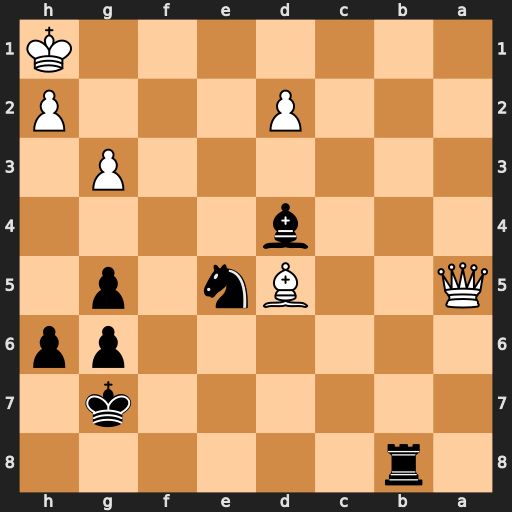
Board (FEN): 1r6/6k1/6pp/Q2Bn1p1/3b4/6P1/3P3P/7K
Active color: b
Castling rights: -
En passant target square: -
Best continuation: Rb1+ Kg2 Rg1+ Kh3 h5